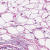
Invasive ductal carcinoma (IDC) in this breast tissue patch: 0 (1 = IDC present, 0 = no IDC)